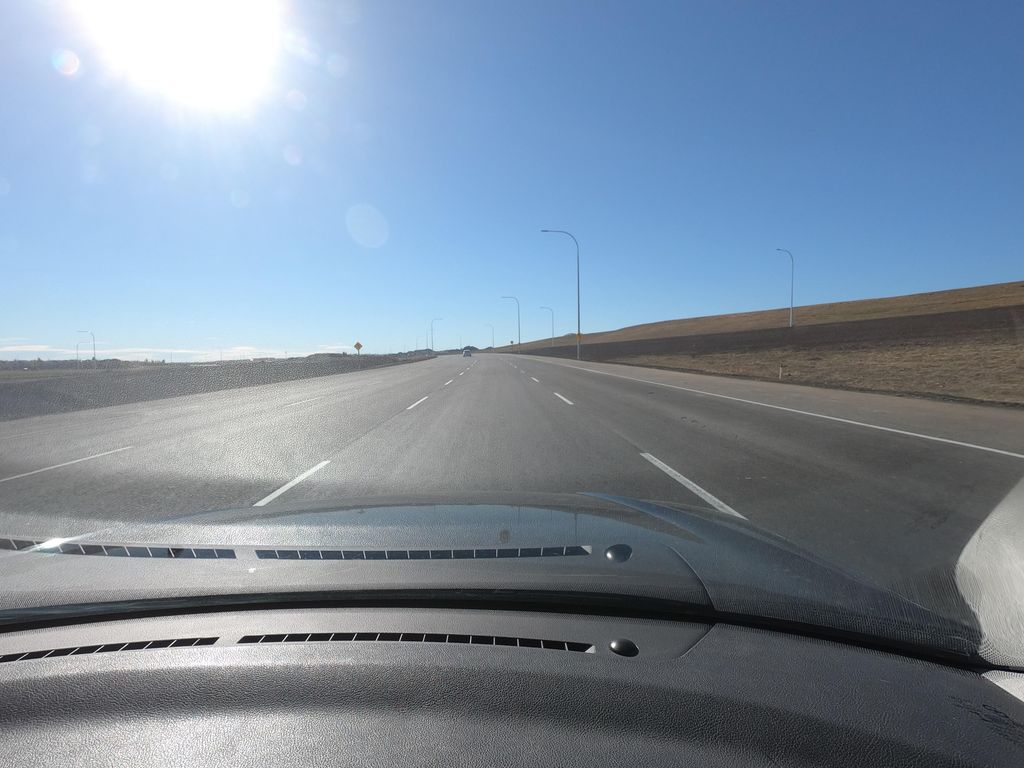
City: calgary